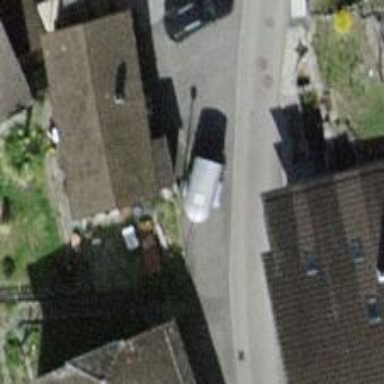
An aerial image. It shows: Living street.